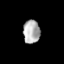
Tissue: lung
Cell type: Myeloid cells
Senescence score: 0.1412
Nuclear area (px): 386
Mean DAPI intensity: 175.658